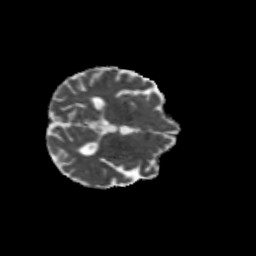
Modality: MD
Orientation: axial
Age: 74
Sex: male
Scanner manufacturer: siemens
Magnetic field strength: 3 T
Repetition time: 4.71 s
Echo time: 0.0906 s